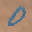
Label: 0